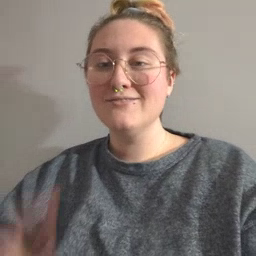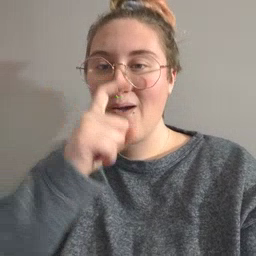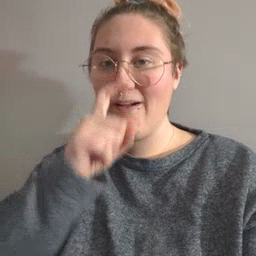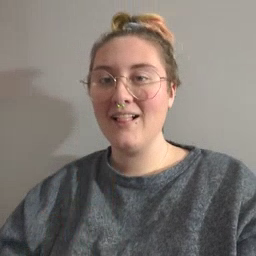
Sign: doll